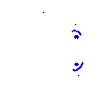
Particle: pion